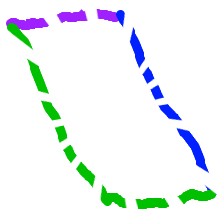
Shape: parallelogram